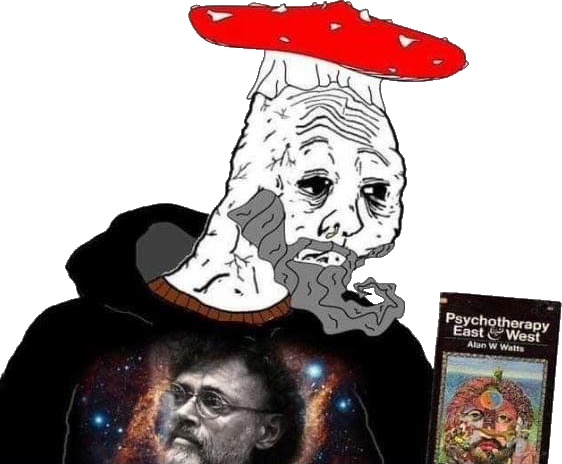
Label: 5_Shroomjak